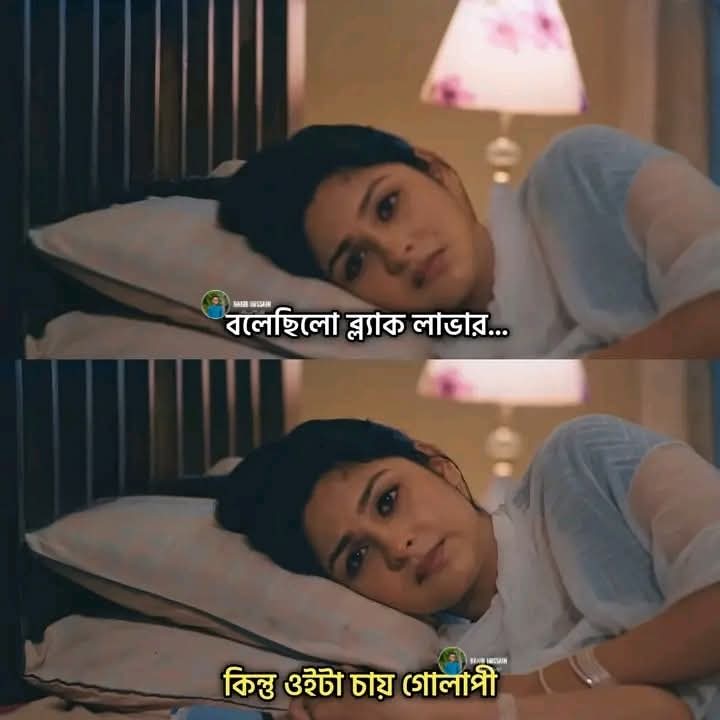
Text: বলেছিলো ব্ল্যাক লাভার...
কিন্তু ওইটা চায় গোলাপী
Label: Non Hate